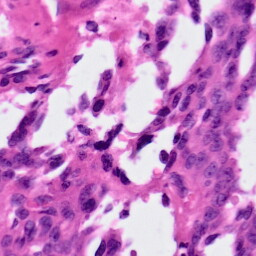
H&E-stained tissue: Ovarian